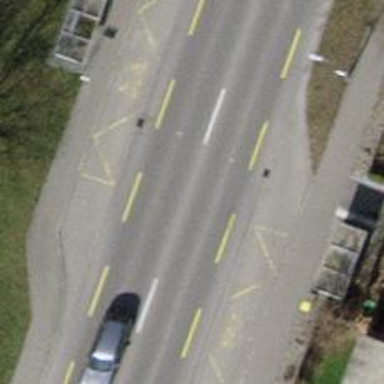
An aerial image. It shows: Public transport stop position.